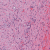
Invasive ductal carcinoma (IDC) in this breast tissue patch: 0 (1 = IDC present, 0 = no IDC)